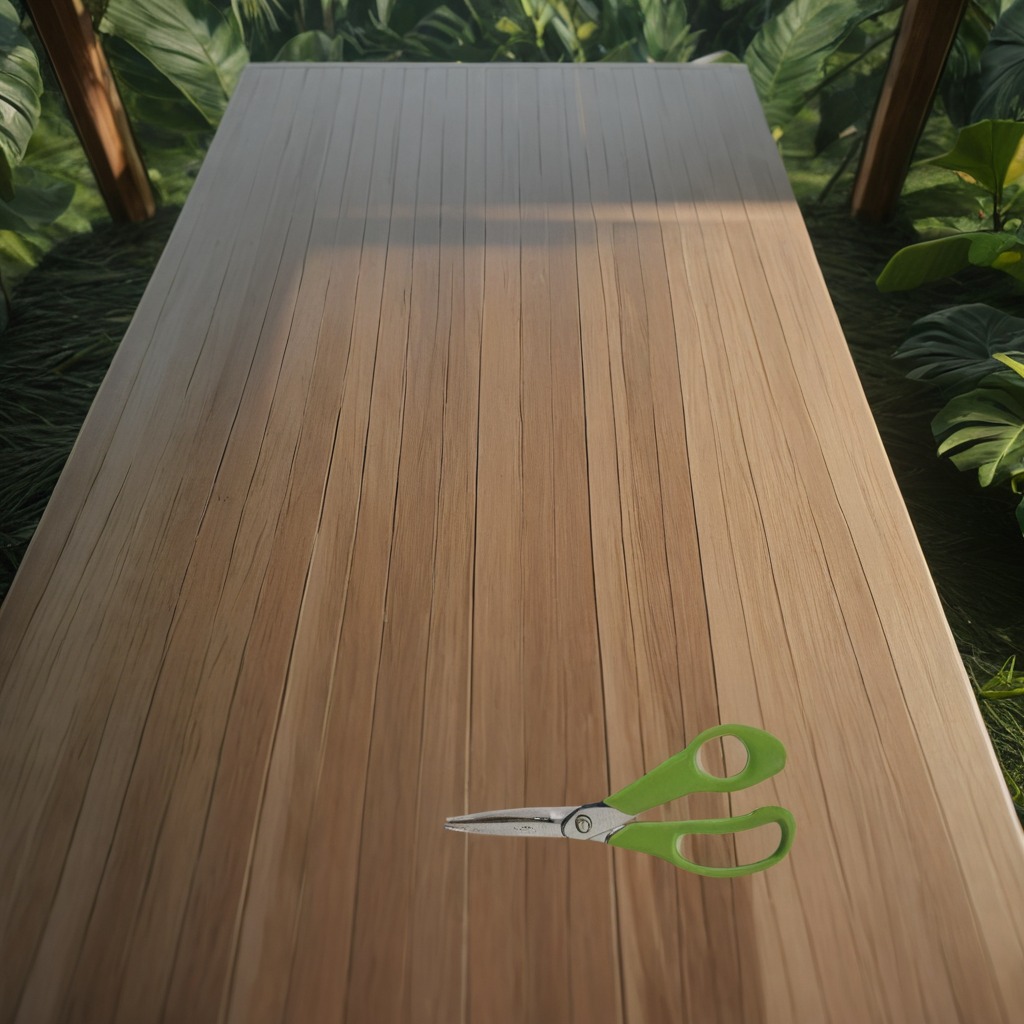
A scissor is lying on the wooden table.